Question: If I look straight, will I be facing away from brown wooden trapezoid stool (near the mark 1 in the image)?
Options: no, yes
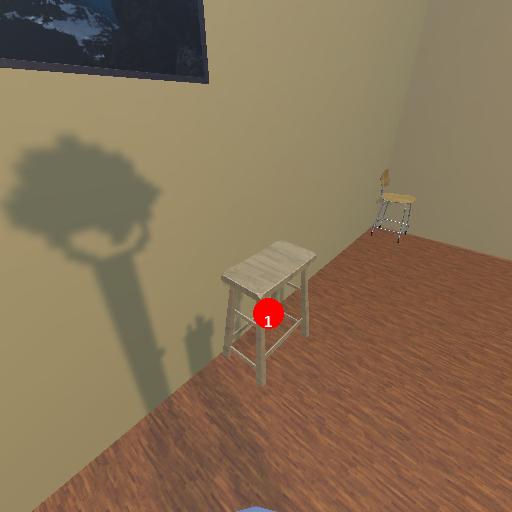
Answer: no